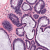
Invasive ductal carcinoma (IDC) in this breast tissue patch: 0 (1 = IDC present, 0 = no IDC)